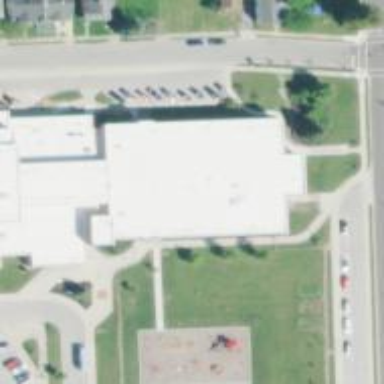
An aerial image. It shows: School.